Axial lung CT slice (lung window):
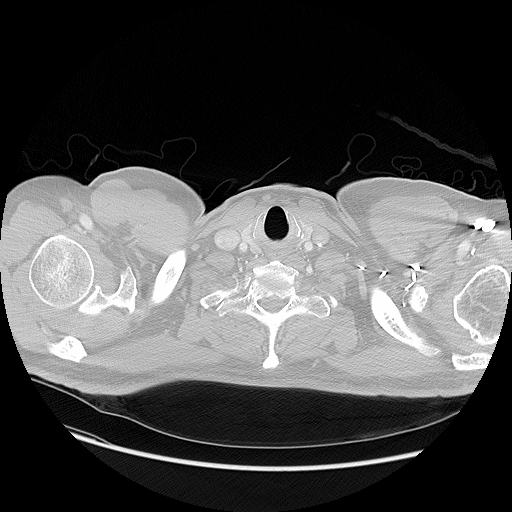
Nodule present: no